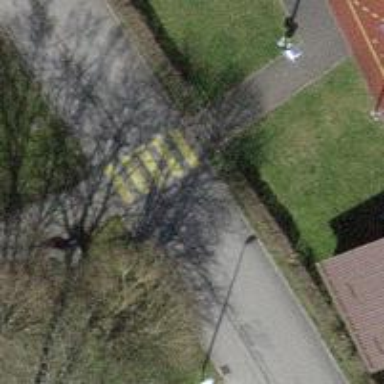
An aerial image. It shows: Marked road crossing.